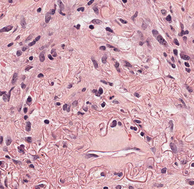
Tumor epithelial tissue: no
Tumor-associated stroma tissue: yes
Normal tissue: no